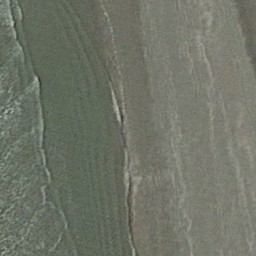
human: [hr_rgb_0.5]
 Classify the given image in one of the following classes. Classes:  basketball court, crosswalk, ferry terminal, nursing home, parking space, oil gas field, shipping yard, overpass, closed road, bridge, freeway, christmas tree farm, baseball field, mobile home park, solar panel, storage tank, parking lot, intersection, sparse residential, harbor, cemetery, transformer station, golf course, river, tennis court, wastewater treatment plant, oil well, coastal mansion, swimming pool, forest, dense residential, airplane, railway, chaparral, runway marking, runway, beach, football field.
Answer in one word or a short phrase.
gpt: beach